Question: I have an MFC application that pops up a server busy dialog that looks like:

This app calls AfxOleInit().
<URL> explains that I should do
'AfxOleGetMessageFilter()->SetMessagePendingDelay(nTimeout);'
to avoid getting the dialog. It also suggest that i use OleInitialize instead of AfxOleInit to suppress the dialog.
Does this mean if i don't call 'AfxOleInit()', then i won't get the server busy dialog?
I can't really test because without 'AfxOleInit()', 'AfxOleGetMessageFilter()' returns 'null' pointer so I can't really set it to 1ms and test if it pops up a dialog when it times out.
So my question is, if I don't call 'AfxOleInit()' then would I ever get "server busy" dialog?
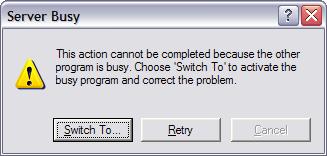
Answer: Look, the call to 'AfxOleInit' does pretty the same as <URL>.
It initializes the COM environment, so you may then use OLE automation, rich OLE containers, ActiveX controls and e.t.c. But additionality it installs a message filter which you may then acquire with 'AfxOleGetMessageFilter()'. This message filter is dedicate to handle situations, when an OLE request blocks UI for too long.
So if you call 'OleInitialize' instead of 'AfxOleInit' no message filter will be installed, and thus you will not see the "Server busy" dialog and 'AfxOleGetMessageFilter()' will point to 'NULL'.
Also as suggested in the article, you may use
'''
AfxOleInit()
....
AfxOleGetMessageFilter()->EnableNotRespondingDialog(FALSE);
'''
to disable this dialog.
But your best bet would be to .